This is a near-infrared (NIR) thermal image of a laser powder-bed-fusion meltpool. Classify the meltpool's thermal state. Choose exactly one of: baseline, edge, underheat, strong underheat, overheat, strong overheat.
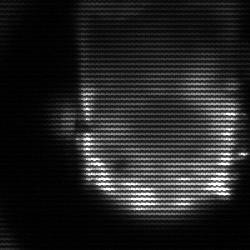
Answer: baseline